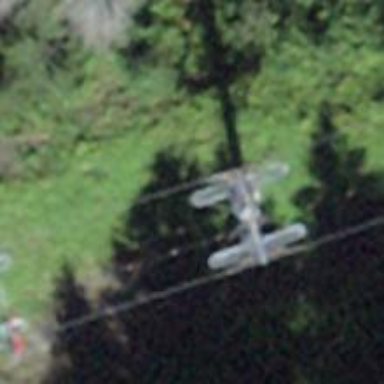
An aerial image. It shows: Pylon used for aerialway.